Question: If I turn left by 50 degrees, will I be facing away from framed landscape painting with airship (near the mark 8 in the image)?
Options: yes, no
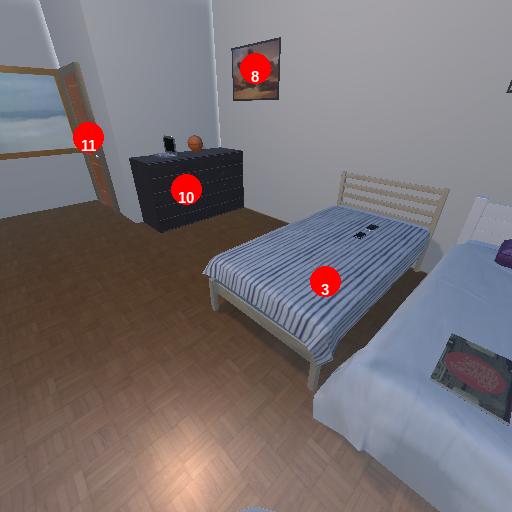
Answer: yes